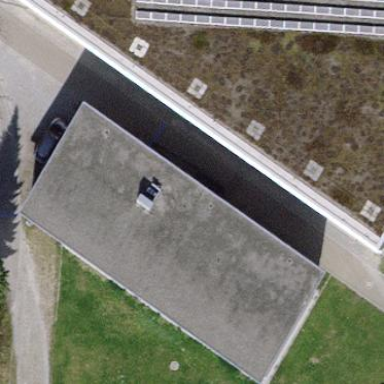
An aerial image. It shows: School building.